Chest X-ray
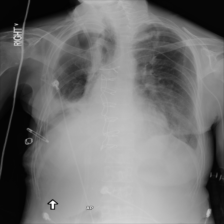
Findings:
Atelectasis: negative
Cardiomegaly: negative
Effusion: positive
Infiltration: negative
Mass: negative
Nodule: negative
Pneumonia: negative
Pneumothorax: positive
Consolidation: positive
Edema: negative
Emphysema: negative
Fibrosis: negative
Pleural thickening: negative
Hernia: negative